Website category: camera
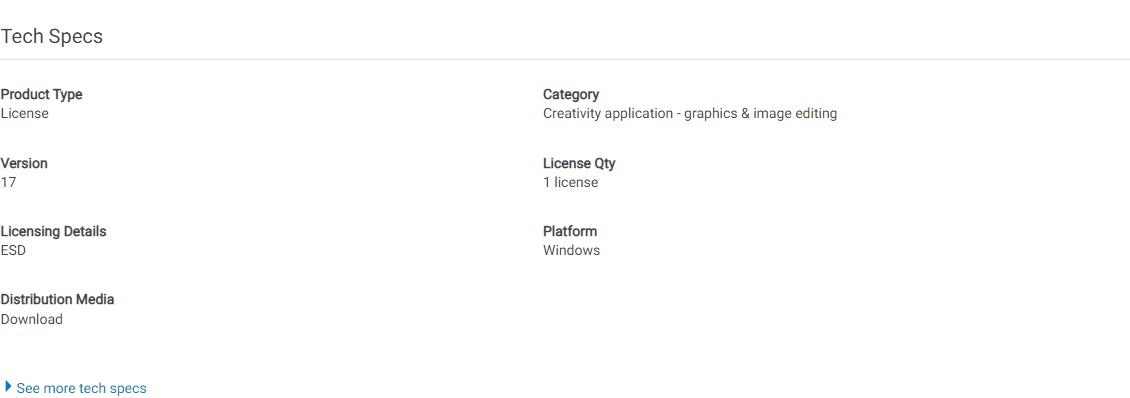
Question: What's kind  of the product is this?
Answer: License

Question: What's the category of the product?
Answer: License

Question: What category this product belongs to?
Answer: License

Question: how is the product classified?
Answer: License

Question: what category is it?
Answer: License

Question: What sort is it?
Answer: License

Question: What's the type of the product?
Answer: License